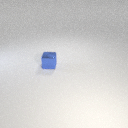
small blue metal cube